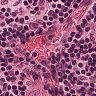
Metastatic tissue present: no